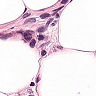
Metastatic tissue present: yes